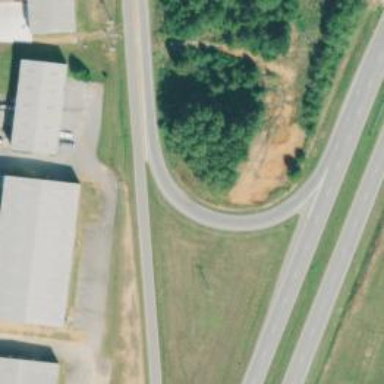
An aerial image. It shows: Trunk link highway.